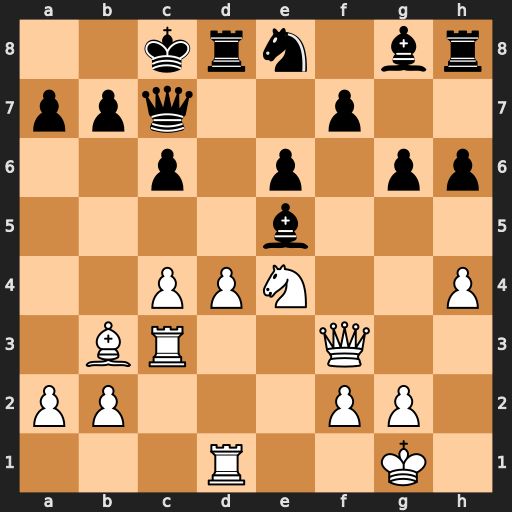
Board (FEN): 2krn1br/ppq2p2/2p1p1pp/4b3/2PPN2P/1BR2Q2/PP3PP1/3R2K1
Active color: w
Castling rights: -
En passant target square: -
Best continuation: dxe5 Rxd1+ Qxd1